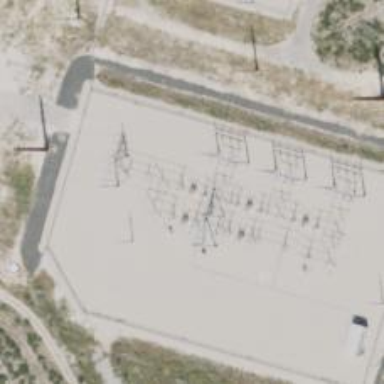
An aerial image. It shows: Switch for power supply.